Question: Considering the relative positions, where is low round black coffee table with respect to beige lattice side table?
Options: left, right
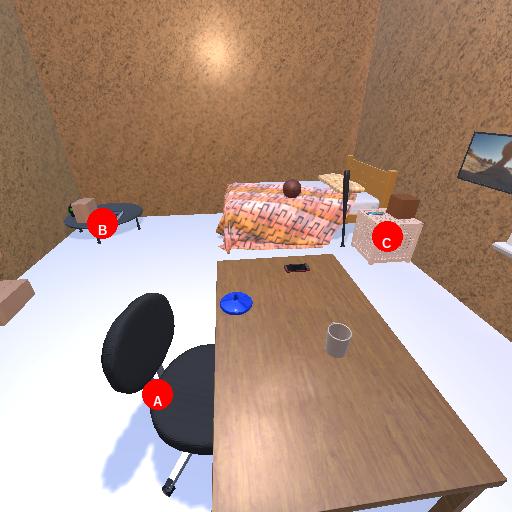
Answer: left